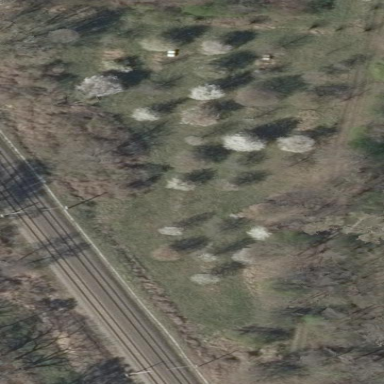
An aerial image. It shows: Beautiful meadow.